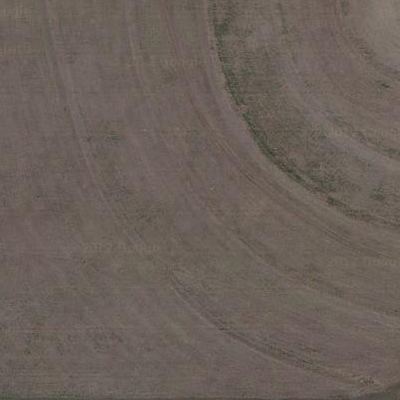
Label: bField